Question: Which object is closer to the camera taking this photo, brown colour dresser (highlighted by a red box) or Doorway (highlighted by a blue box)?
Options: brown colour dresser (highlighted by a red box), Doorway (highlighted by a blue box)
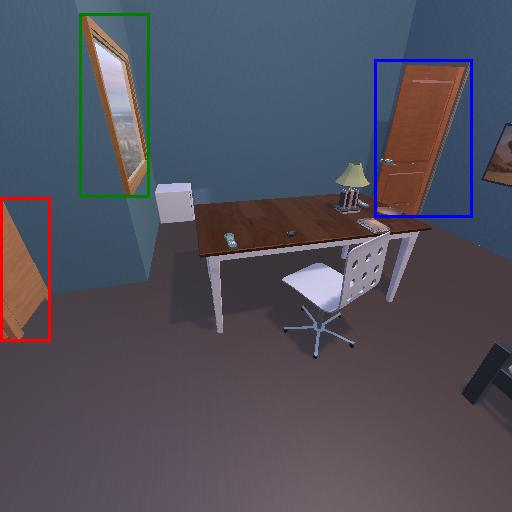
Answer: brown colour dresser (highlighted by a red box)